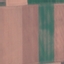
Label: AnnualCrop